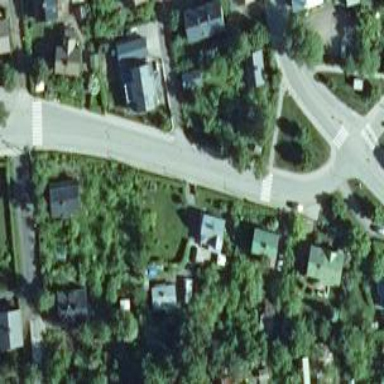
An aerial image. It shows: Unmarked road crossing.